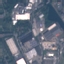
Land use / land cover: Industrial